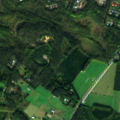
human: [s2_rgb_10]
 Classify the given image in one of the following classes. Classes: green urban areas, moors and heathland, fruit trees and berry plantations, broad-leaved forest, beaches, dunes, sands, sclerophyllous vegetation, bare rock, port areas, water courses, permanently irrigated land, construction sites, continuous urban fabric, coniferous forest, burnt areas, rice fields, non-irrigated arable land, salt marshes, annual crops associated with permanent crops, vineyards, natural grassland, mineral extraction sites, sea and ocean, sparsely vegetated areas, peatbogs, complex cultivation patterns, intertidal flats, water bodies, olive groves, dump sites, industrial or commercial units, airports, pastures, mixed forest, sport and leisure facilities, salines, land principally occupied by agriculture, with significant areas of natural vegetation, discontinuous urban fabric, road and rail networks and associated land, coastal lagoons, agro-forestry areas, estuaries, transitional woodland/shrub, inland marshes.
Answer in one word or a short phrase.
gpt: discontinuous urban fabric, non-irrigated arable land, coniferous forest, mixed forest